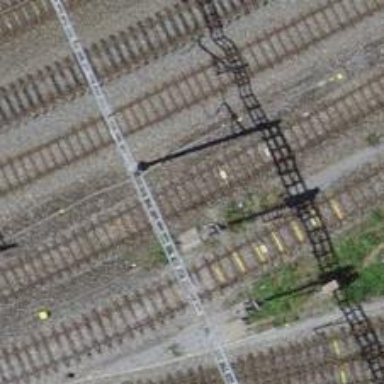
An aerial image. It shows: Railway signal.